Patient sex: M
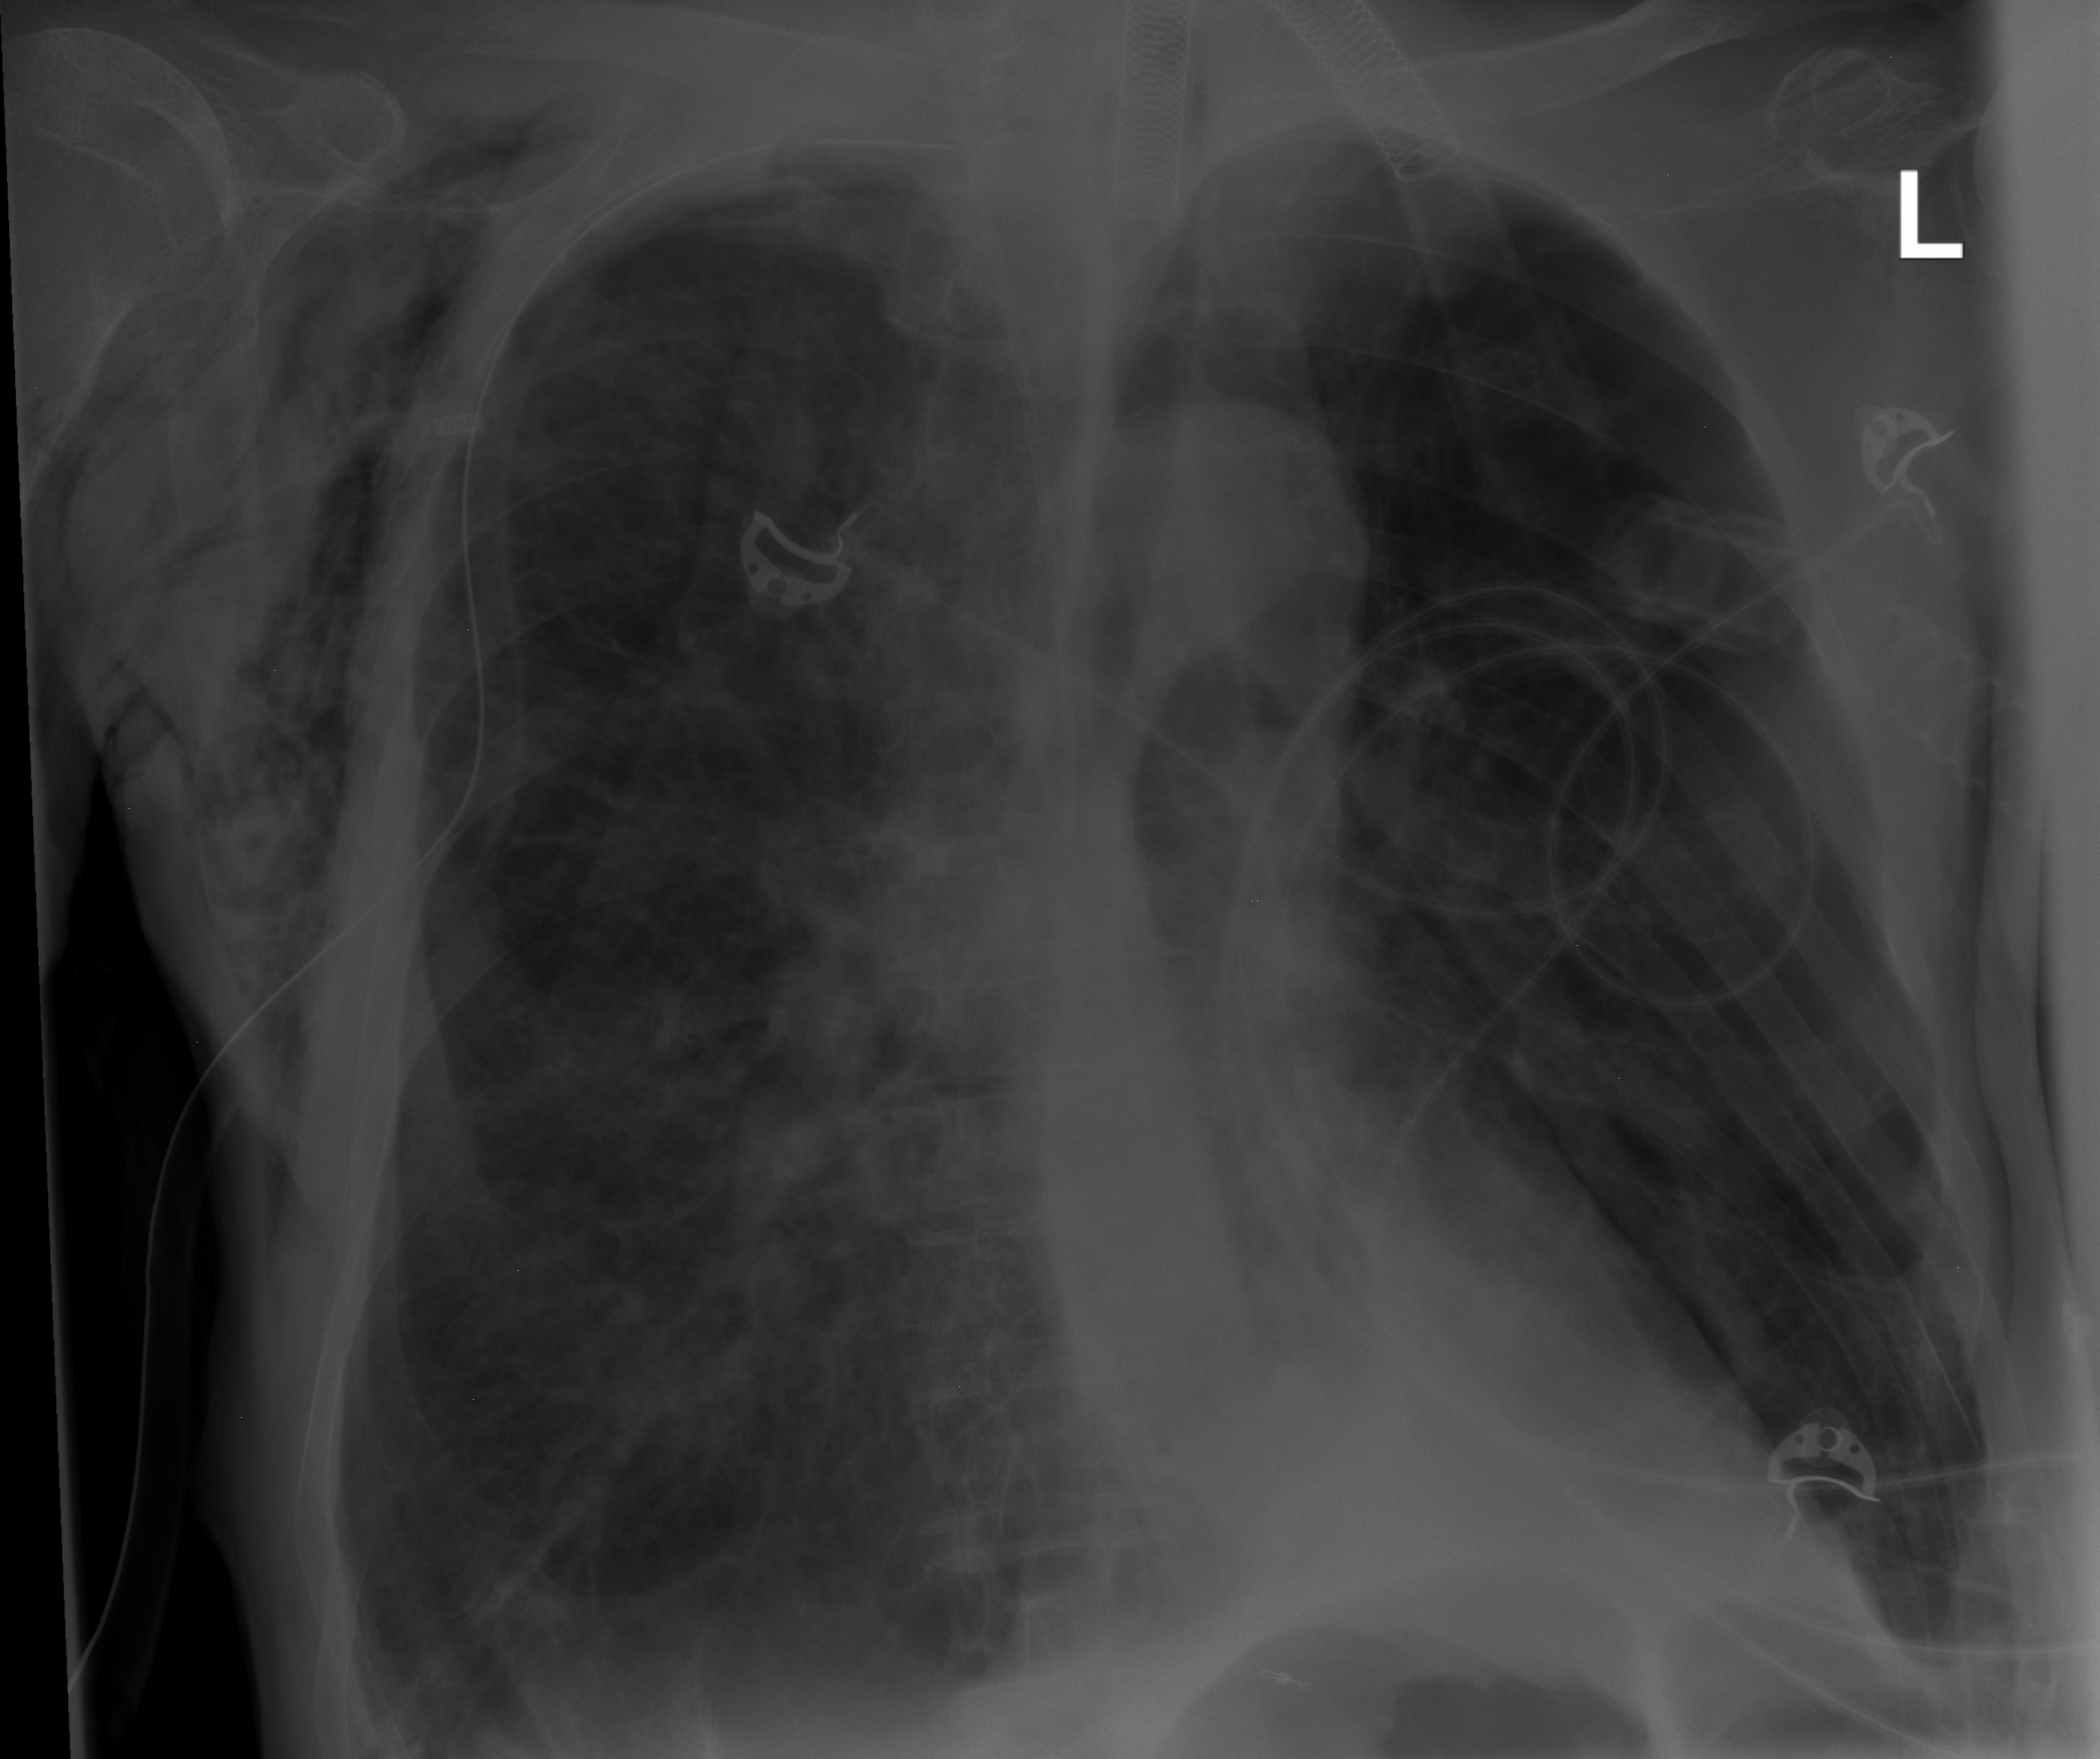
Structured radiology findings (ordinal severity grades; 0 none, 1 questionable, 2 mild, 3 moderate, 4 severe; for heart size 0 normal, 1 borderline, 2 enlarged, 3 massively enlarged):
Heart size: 0
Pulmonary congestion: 0
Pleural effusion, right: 0
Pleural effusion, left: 1
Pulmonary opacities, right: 2
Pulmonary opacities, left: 0
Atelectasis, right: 2
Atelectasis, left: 2